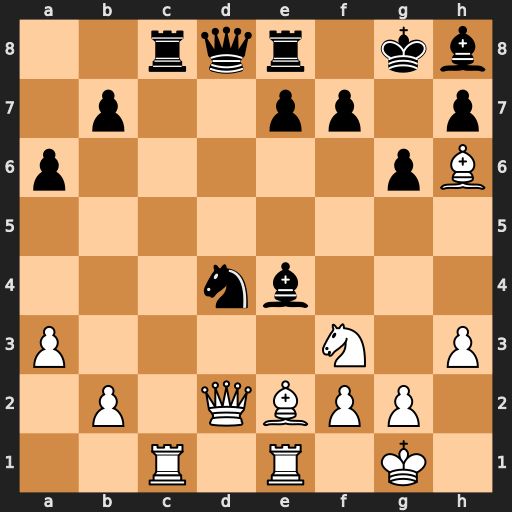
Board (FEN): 2rqr1kb/1p2pp1p/p5pB/8/3nb3/P4N1P/1P1QBPP1/2R1R1K1
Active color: w
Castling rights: -
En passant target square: -
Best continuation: Rxc8 Qxc8 Nxd4